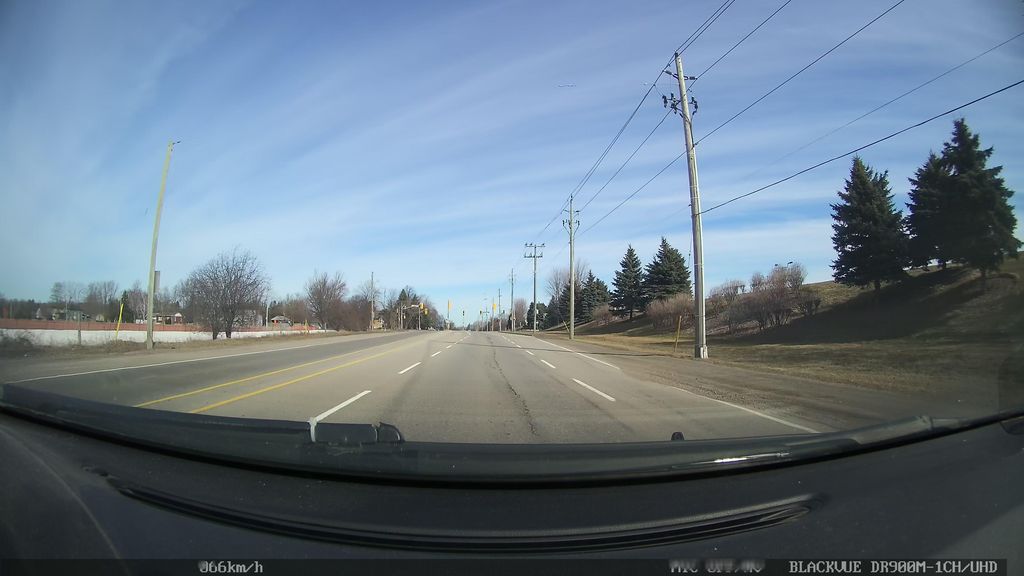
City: kitchener-waterloo